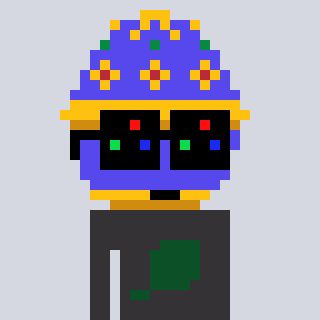
a pixel art character with square black sunglasses, a faberge-shaped head and a grayscale-colored body on a cool background